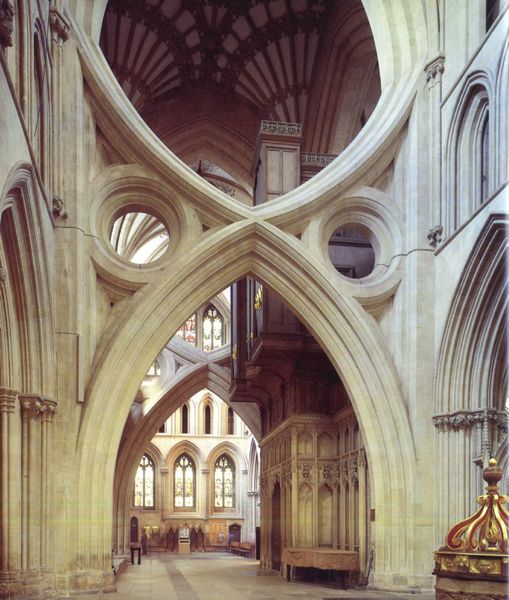
Titel: Kathedrale von Wells (St. Andrew’s Cathedral), Wells/Somerset
Standort: Wells, Kathedrale (EU - GB)
Schlagwörter: menschen, fenster, geschwungen, säule, säulen, architektur, stein, kirche, gold, decke, innen, gotik, kreis, rund, farbig, bogen, durchgang, tor, foto, fotografie, bögen, religion, torbogen, mosaik, kunst, kathedrale, orgel, glasfenster, spitzbogen, streben, fensterbogen, fotograife, taufstein, wells, scherenbogen, bourges, spitzbogern